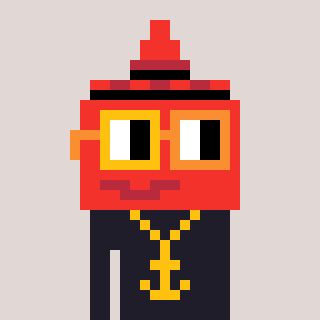
a pixel art character with square yellow and orange glasses, a ketchup-shaped head and a grayscale-colored body on a warm background